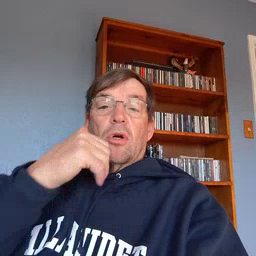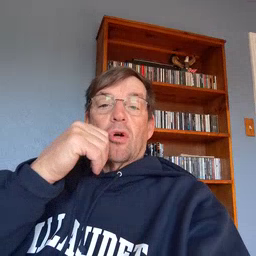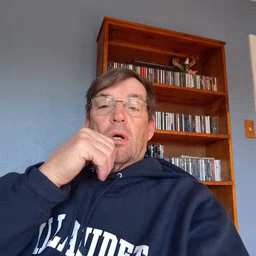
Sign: girl